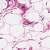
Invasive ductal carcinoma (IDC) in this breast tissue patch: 0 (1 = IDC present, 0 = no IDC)